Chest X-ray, AP view. Patient: 28 years old, sex F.
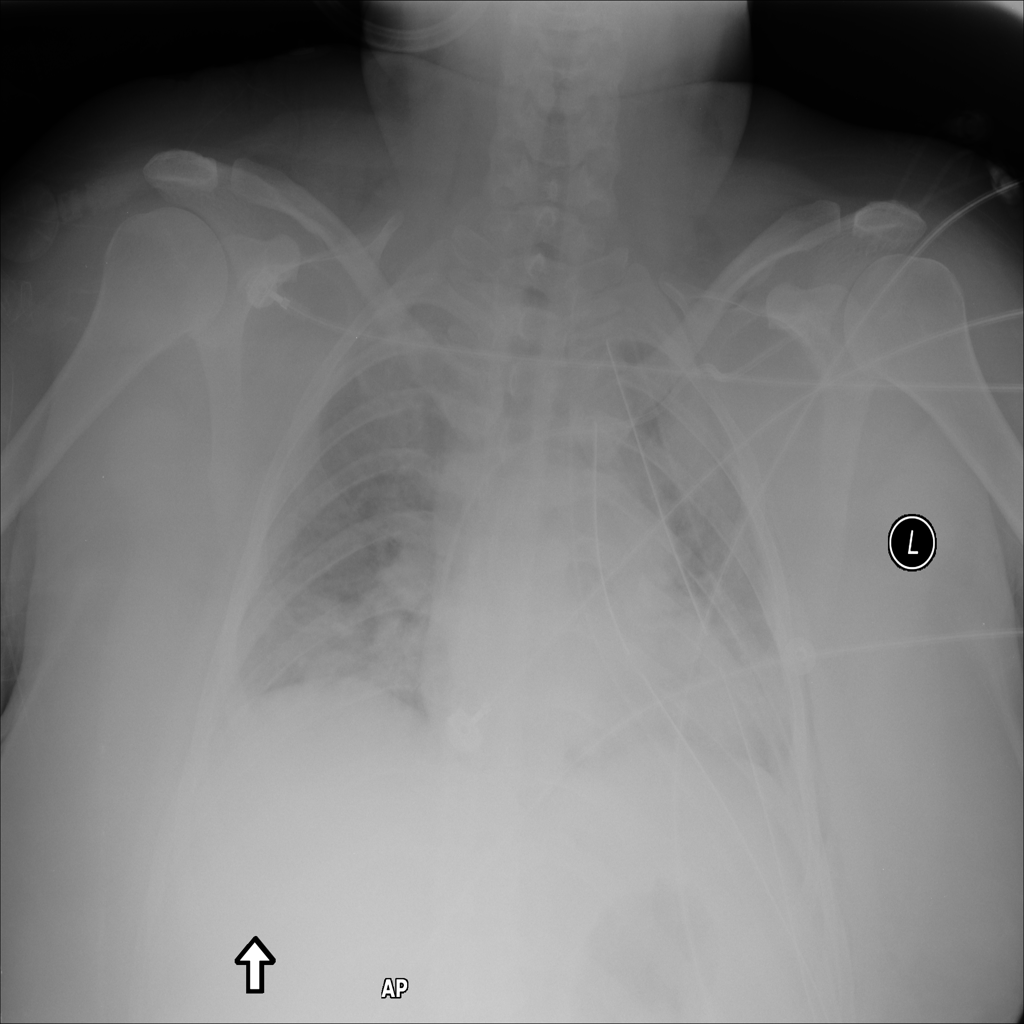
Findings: Atelectasis